Question: I have a little problem with SwingX Components.
In my Application I'm using a JXTable and on the table I register a MouseOver ColorHighlighter. The model of the table defines two columns; a String column and a Boolean column. The default renderers of a Boolean column in a JXTable are CheckBoxes. Now the Problem is when the Mouse moves over the rows the ColorHighlighter highlights the columns in different colors; the Boolean column is darker then the String column.
In the Example you can see the behavior.
I want that all columns were highlighted in the same color.
Have anyone an idea to solve the problem?
---

---
'''import java.awt.BorderLayout;
import java.awt.Color;
import javax.swing.JFrame;
import javax.swing.JScrollPane;
import javax.swing.table.DefaultTableModel;
import org.jdesktop.swingx.JXTable;
import org.jdesktop.swingx.decorator.ColorHighlighter;
import org.jdesktop.swingx.decorator.HighlightPredicate;
public class BooleanHighlighterDemo
{
public static void main( String args[] )
{
JFrame frame = new JFrame( "Boolean Highlighter" );
frame.setDefaultCloseOperation( JFrame.EXIT_ON_CLOSE );
JXTable table = new JXTable( new BooleanTableModel() );
//Add ColorHighlighter
table.addHighlighter( new ColorHighlighter( HighlightPredicate.ROLLOVER_ROW,
new Color( 0x330000ff, true ), Color.BLACK ) );
frame.add( new JScrollPane( table ), BorderLayout.CENTER );
frame.setSize( 400, 150 );
frame.setVisible( true );
}
}
class BooleanTableModel extends DefaultTableModel
{
public BooleanTableModel()
{
super( new Object[][]{ { "1", Boolean.TRUE }, { "2", Boolean.TRUE }, { "3", Boolean.FALSE },
{ "4", Boolean.TRUE }, { "5", Boolean.FALSE } }, new String[]{ "Number", "Boolean" } );
}
@Override
public Class<?> getColumnClass( int columnIndex )
{
switch ( columnIndex )
{
case 0:
return String.class;
case 1:
return Boolean.class;
default :
return Object.class;
}
}
}'''
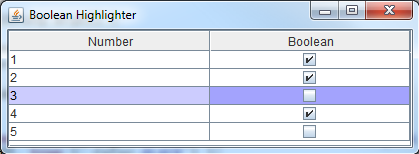
Answer: Run the program in the latest version (SwingX 1.6.2). And you should see the same color for both columns.